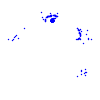
Particle: pion